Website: lowes
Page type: review-order
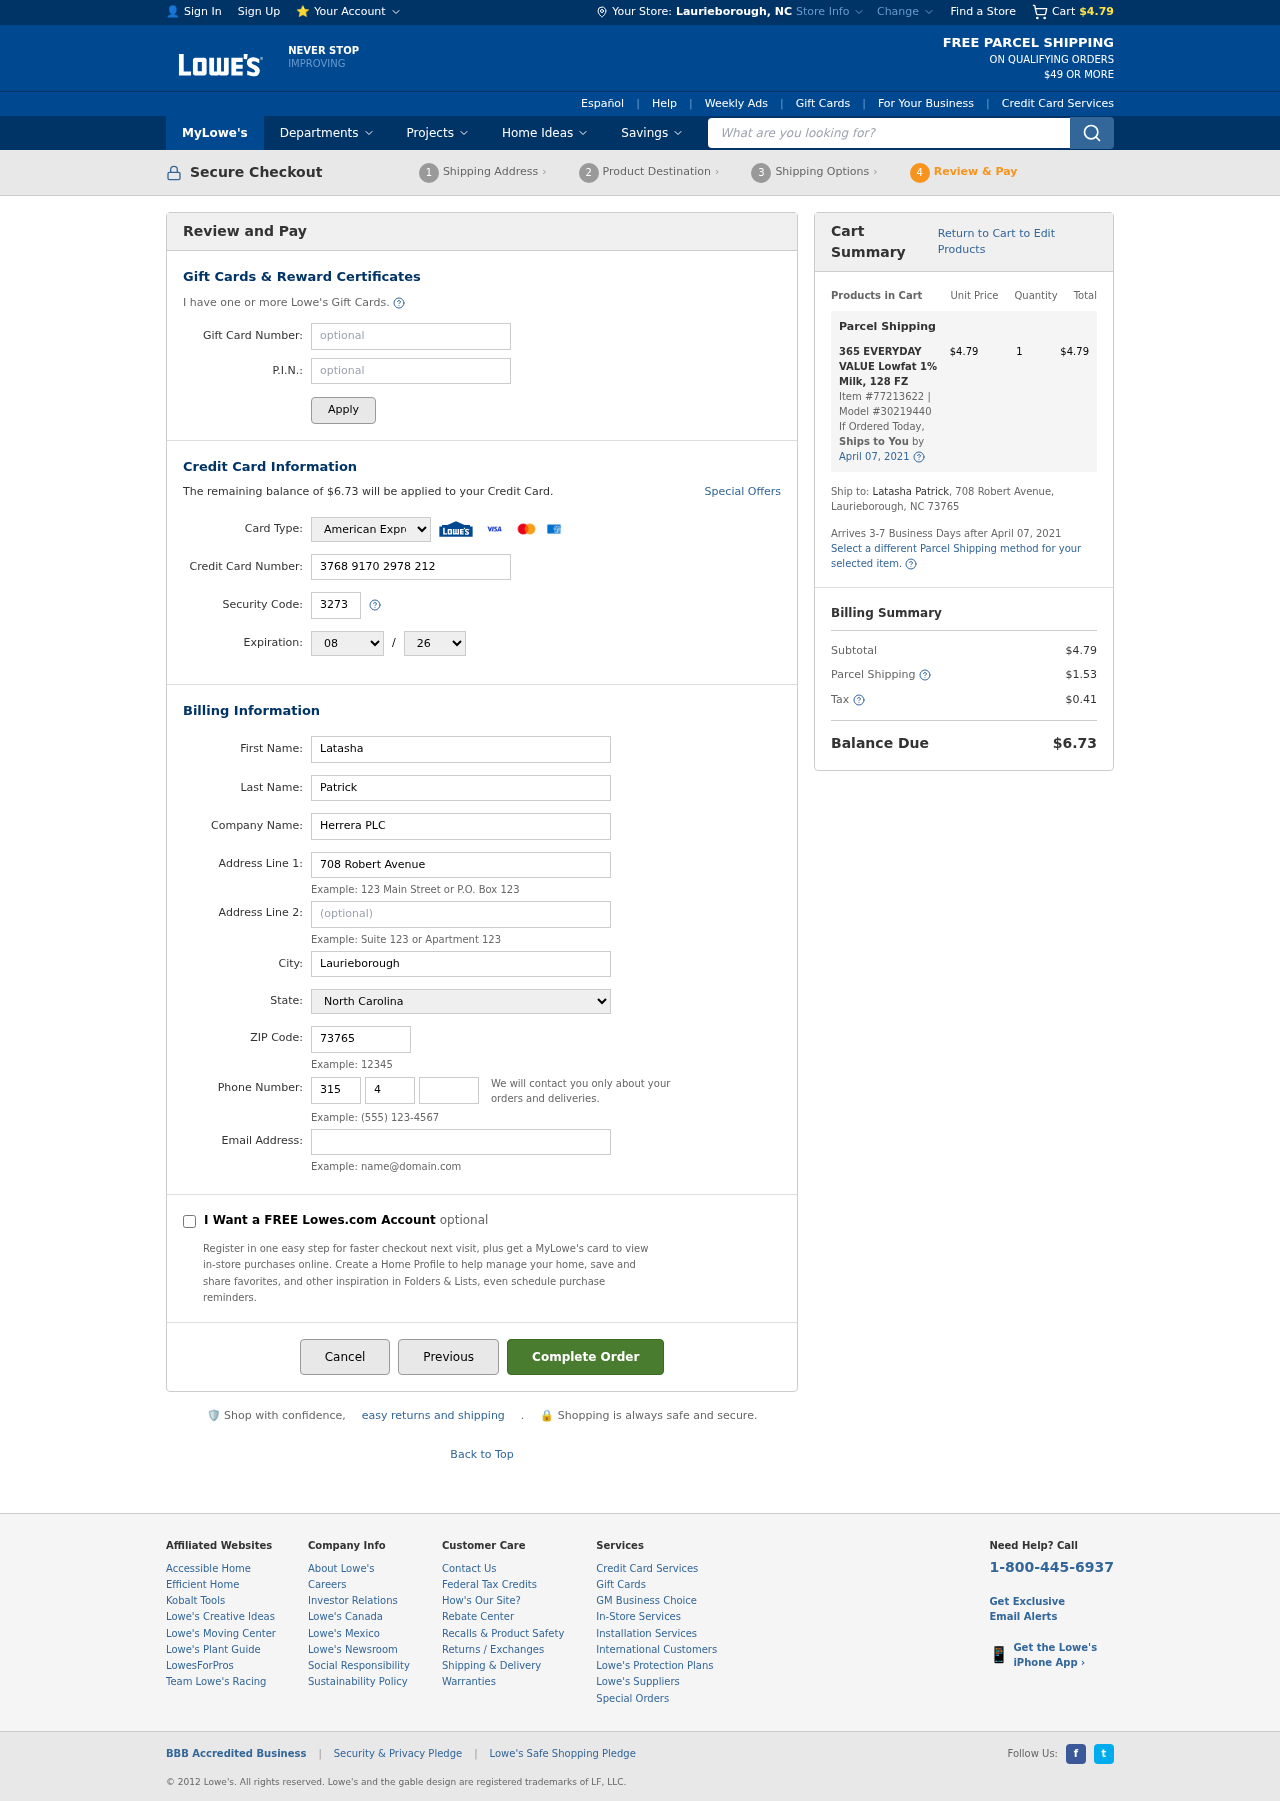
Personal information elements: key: PII_CARD_CVV
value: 3273
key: PII_CARD_EXPIRY_MONTH
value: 08
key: PII_CARD_EXPIRY_YEAR
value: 26
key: PII_CARD_NUMBER
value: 3768 9170 2978 212
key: PII_CARD_TYPE
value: American Express
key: PII_CITY
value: Laurieborough
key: PII_CITY_STATE
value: Laurieborough, NC
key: PII_COMPANY
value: Herrera PLC
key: PII_EMAIL
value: latashapatrick@hotmail.com
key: PII_FIRSTNAME
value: Latasha
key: PII_LASTNAME
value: Patrick
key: PII_PHONE_AREA
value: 315
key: PII_PHONE_PREFIX
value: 419
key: PII_PHONE_SUFFIX
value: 8588
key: PII_POSTCODE
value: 73765
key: PII_STATE
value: North Carolina
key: PII_STREET
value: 708 Robert Avenue
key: PII_STREET2
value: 708 Robert Avenue
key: PII_FULLNAME2
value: Latasha Patrick
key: PII_STATE_ABBR
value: NC
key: PII_POSTCODE_FULL
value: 73765
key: PII_CITY_STATE_ZIP
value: Laurieborough, NC 73765
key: PII_POSTCODE_NUMERIC
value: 73765
Product elements: key: PRODUCT1_NAME
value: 365 EVERYDAY VALUE Lowfat 1% Milk, 128 FZ
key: PRODUCT1_PRICE
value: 4.79
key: PRODUCT1_QUANTITY
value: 1
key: PRODUCT1_ITEM_NUMBER
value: Item #77213622
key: PRODUCT1_MODEL_NUMBER
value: Model #30219440
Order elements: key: ORDER_SUBTOTAL
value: $4.79
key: ORDER_BALANCE_DUE
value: $6.73
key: ORDER_SHIPPING_DATE
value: April 07, 2021
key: ORDER_ITEM_TOTAL
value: $4.79
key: ORDER_SHIPPING_DATE2
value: April 07, 2021
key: ORDER_SHIPPING_COST
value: $1.53
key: ORDER_TAX
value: $0.41
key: ORDER_TOTAL
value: $6.73
Search elements: key: HEADER_SEARCH
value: What are you looking for?